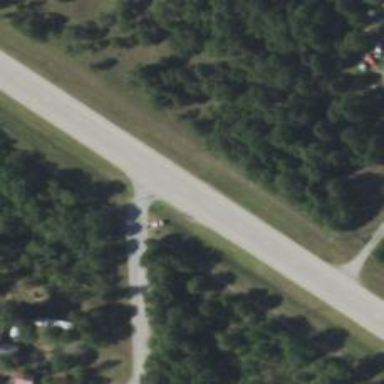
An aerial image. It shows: Stop road.